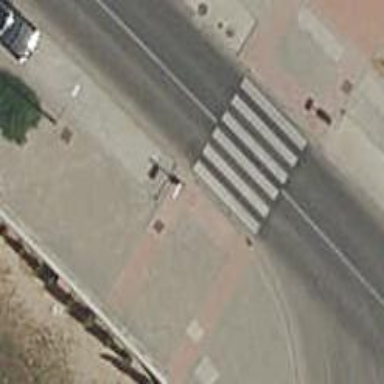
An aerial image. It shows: Zebra crossing on the road.